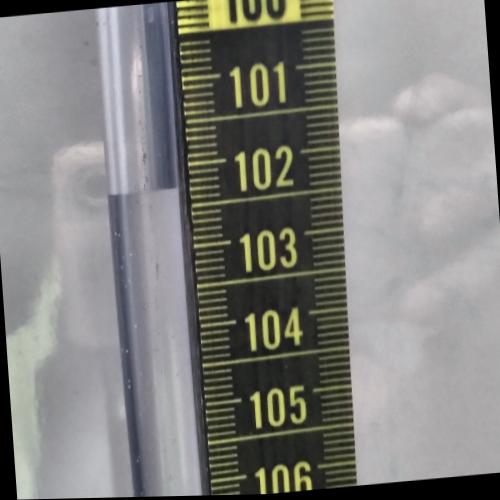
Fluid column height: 102.3 cm